Question: I have an excel table - see attached screenshot.
need enter an formula into column 'J' for getting a value from a region 'C2:E10', based on the values from the columns 'G,H,I'.
So, what formula shold enter into cell 'J2' for get the value from the cell 'E3'. (indexes are in g,h,i columns),
This mean some nested indirect lookup - and haven't idea how to do it.

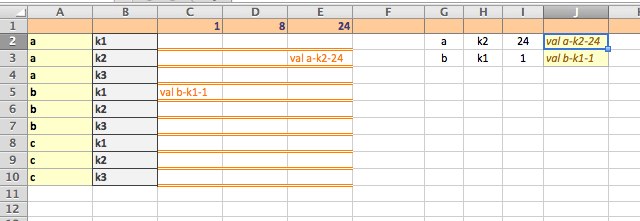
Answer: Try this formula in J2 copied down
'=INDEX(C$2:E$10,MATCH(1,INDEX((A$2:A$10=G2)*(B$2:B$10=H2),0),0),MATCH(I2,C$1:E$1,0))'